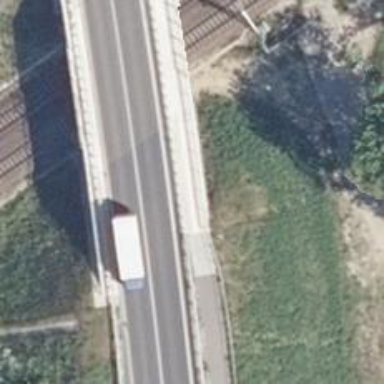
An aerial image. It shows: Concrete bridge over path.